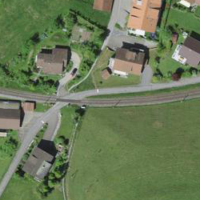
EUNIS habitat code: 55
Species observed at this site:
Lonicera acuminata